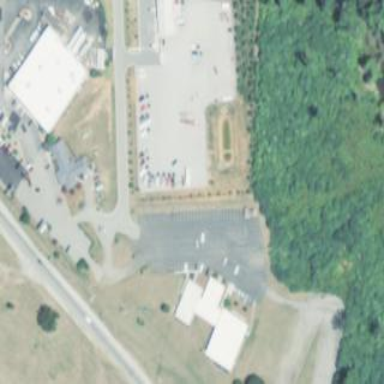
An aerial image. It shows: Parking area.